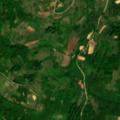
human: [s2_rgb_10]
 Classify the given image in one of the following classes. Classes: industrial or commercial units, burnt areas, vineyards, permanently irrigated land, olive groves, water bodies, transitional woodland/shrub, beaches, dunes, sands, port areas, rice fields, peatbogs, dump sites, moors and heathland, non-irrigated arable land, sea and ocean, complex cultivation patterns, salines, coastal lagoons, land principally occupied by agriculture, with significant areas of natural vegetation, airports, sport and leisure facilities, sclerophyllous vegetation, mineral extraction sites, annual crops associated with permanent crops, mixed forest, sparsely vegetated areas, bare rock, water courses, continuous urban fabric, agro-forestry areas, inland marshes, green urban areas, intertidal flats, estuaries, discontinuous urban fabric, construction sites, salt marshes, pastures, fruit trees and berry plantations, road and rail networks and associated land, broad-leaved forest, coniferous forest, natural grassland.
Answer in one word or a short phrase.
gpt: non-irrigated arable land, complex cultivation patterns, land principally occupied by agriculture, with significant areas of natural vegetation, broad-leaved forest